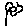
Label: flower